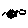
Label: bird